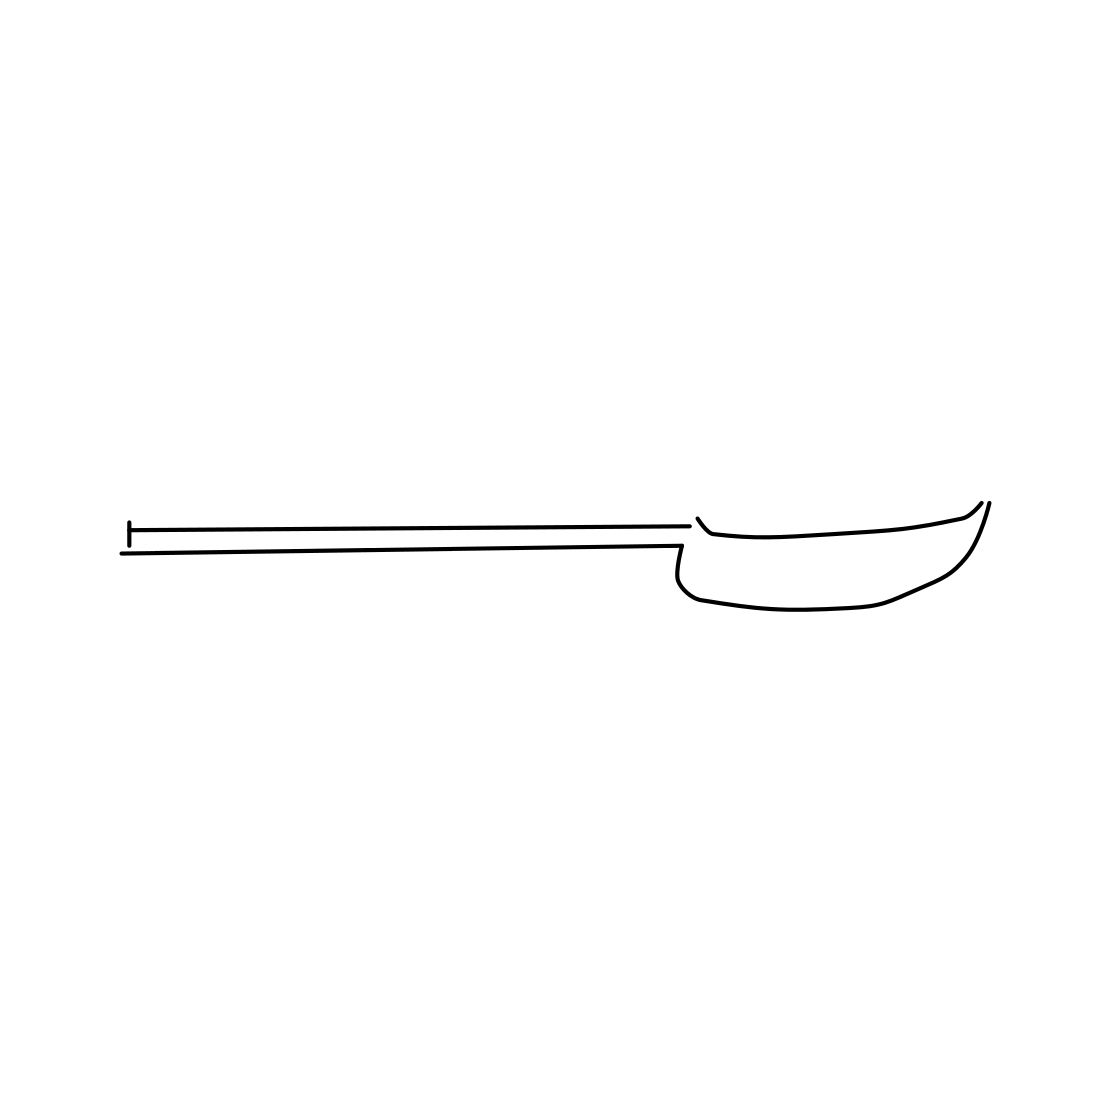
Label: spoon